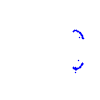
Particle: proton